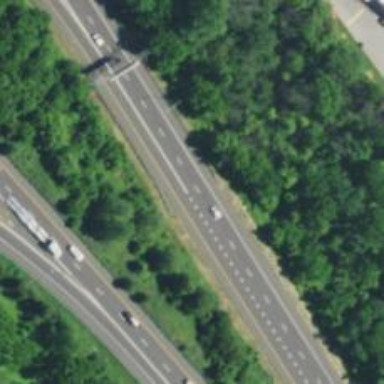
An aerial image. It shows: Motorway junction.